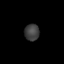
Tissue: lung
Cell type: T cells
Senescence score: 0.2266
Nuclear area (px): 241
Mean DAPI intensity: 62.929